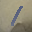
Label: 1